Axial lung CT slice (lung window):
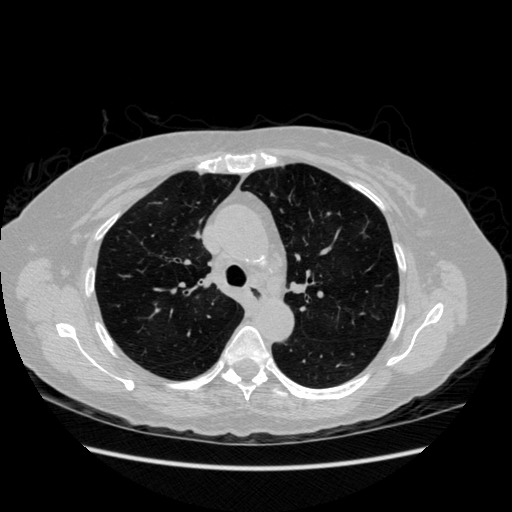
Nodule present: no